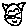
Label: cat